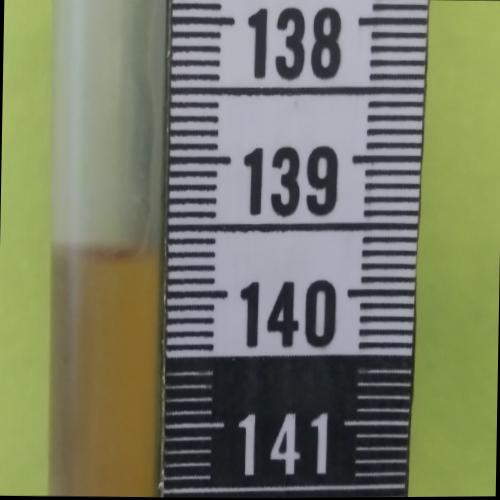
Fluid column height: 139.7 cm